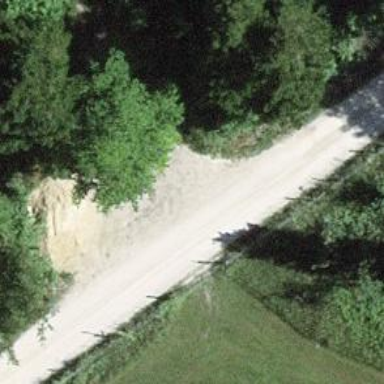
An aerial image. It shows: Unclassified road with compacted surface.